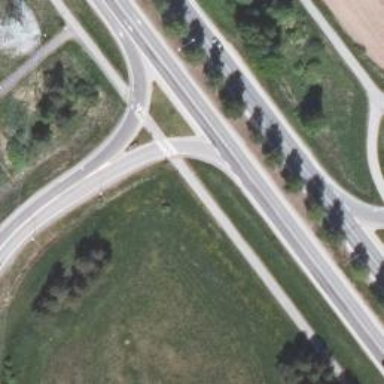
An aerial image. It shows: Trunk link highway.